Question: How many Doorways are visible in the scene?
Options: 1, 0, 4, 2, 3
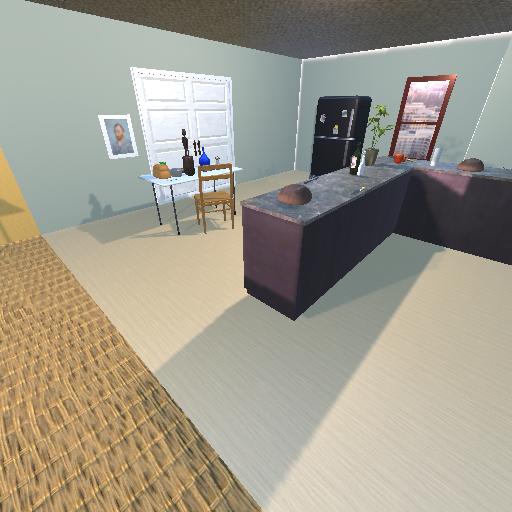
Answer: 1